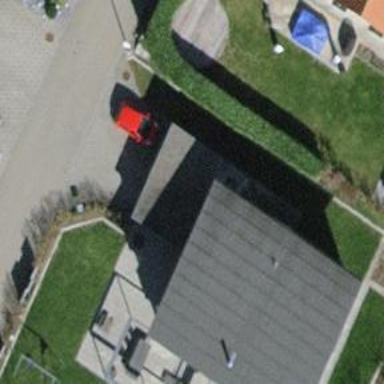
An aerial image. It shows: Garage building.